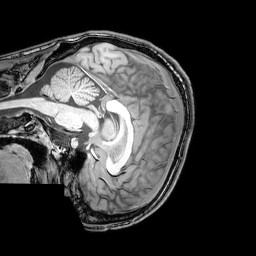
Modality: T1w
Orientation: sagittal
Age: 20
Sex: male
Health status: healthy
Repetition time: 0.081 s
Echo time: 0.037 s